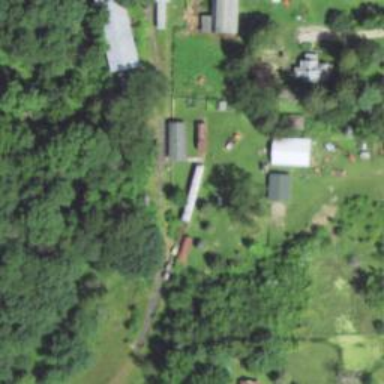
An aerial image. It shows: Preserved railway.